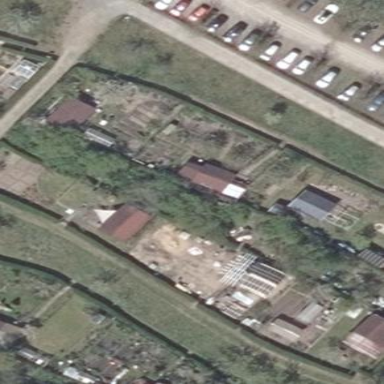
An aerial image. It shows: Plot in the allotments.